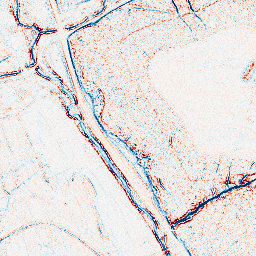
Category: edge_preserving
Decomposition family: bilateral
Decomposition parameters: d: 5
sigma_color: 150
sigma_space: 100
Upsampling method: cubic_catmull_rom
Upsampling parameters: scale: 2
Upsampling scale: 2